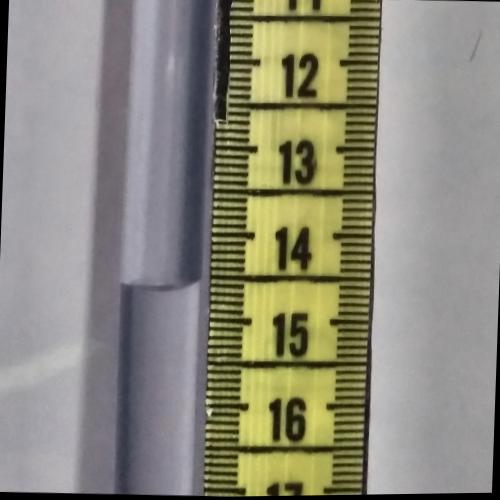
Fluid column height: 14.6 cm